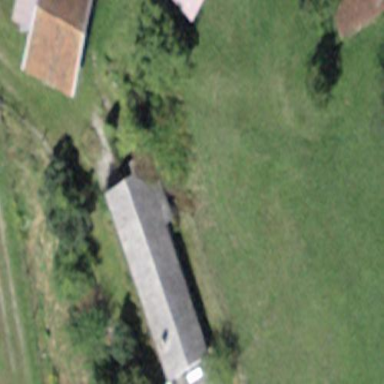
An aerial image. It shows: Simple house.